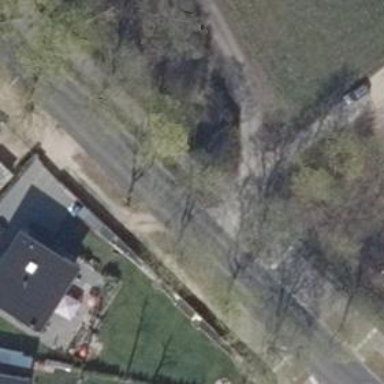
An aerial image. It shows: Compacted driveway serving as service road.